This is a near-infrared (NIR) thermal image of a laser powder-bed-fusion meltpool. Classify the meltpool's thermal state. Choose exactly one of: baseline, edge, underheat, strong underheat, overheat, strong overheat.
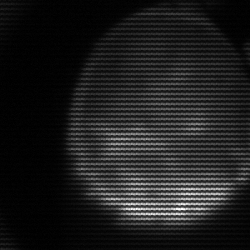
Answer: edge